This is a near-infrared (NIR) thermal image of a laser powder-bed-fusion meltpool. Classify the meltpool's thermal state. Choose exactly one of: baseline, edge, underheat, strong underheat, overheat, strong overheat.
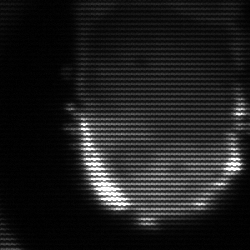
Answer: baseline